Question: I have been following the php tutorial <URL>
Here is my html file:
'''
<!DOCTYPE html>
<html>
<head>
<link rel="stylesheet" type="text/css" href="style.css">
<form action="postForm.php" method="post">
<TextArea name="microBlog" id="microBlog" cols="30" rows="10"></TextArea>
<input type="submit">
</form>
</head>
<body>
<?php
require_once 'meekrodb.2.3.class.php';
DB::$user = 'root';
DB::$password = '';
DB::$dbName = 'MicroBlog';
$results = DB::query("SELECT post FROM MicroBlog");
foreach ($results as $row){
echo "<div class='microBlog'>" . $row['post'] . "</div>";
}
?>
</body>
</html>
'''
This yields the following:

However if I copy the php code into a new postForm.php file and click "Submit" (as you can see the action is postForm.php), it works.
I get my blank screen with 3 words (from the database).
The problem is it is a brand new blank page and I do not want that.
Why is it that the code works outside the html file, but not inside the html file. Why do I get '".row['post']."";} ?>' when inside the html file but I get perfect output when the php exists in its own php file?
There is clearly nothing wrong with the code, so what could it be?
It really confuses me. Thanks for any answers.
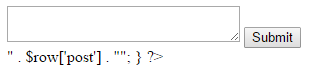
Answer: Change your file extension '.html' into '.php' or '.phtml'. It will solve your problem.